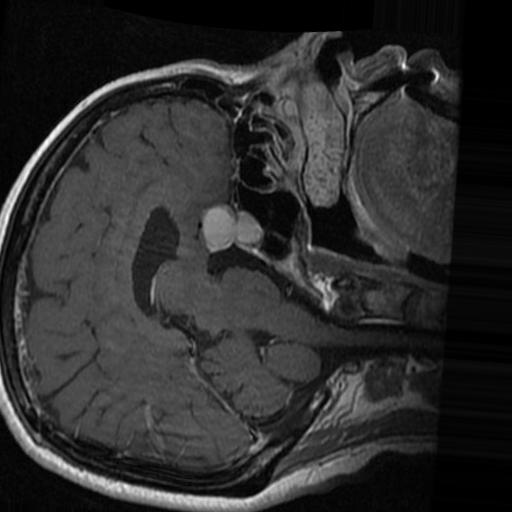
Label: brain_tumor